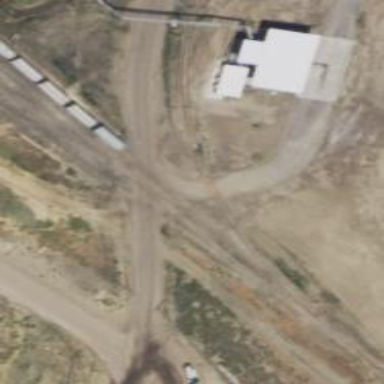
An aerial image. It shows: Railway level crossing.